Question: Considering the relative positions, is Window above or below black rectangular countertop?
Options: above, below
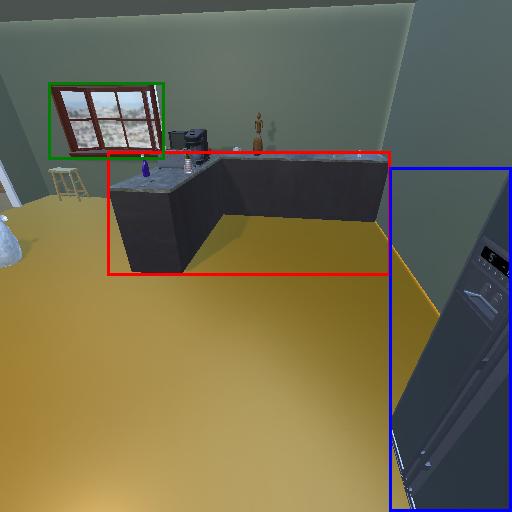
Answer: above